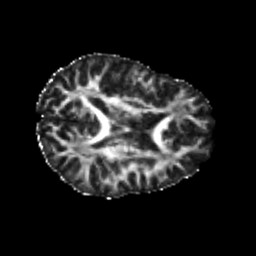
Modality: FA
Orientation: axial
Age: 20
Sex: male
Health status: healthy
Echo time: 0.074 s